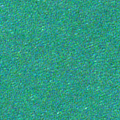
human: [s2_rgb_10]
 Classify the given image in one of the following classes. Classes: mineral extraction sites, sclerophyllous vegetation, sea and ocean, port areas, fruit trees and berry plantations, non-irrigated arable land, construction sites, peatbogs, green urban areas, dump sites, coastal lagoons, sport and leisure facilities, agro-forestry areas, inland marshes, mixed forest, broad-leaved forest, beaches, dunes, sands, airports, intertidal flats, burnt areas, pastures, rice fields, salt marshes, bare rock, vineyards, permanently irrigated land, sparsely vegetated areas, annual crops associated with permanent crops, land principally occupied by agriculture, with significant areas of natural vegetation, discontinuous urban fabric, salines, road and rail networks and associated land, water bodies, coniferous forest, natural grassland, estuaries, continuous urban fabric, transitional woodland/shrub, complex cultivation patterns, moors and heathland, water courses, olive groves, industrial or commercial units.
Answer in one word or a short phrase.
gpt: sea and ocean